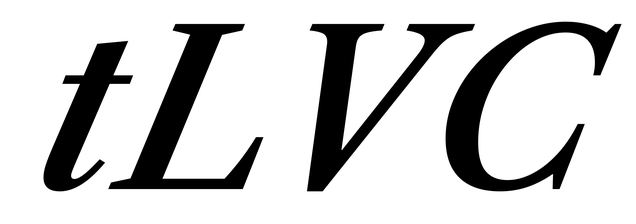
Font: LibreCaslonText-Italic_SemiBold_Italic